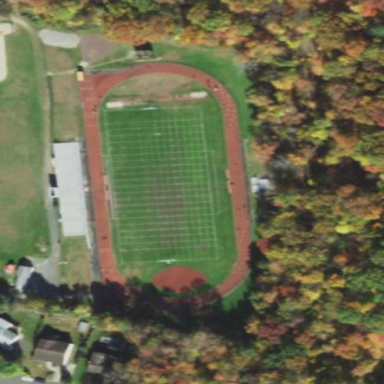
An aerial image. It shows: American football pitch.